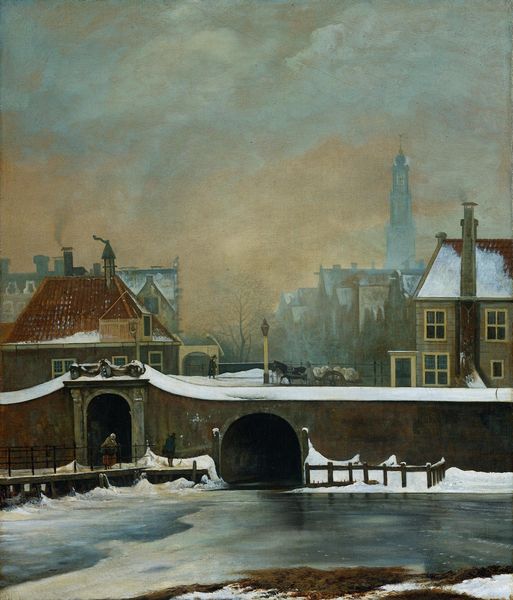
Titel: Raampoortje in Amsterdam
Künstler: Wouter Johannes van Troostwijk
Standort: Amsterdam
Institution: Rijksmuseum
Schlagwörter: baum, blau, dunkel, feuer, gemälde, himmel, mann, wasser, weiß, wolken, fluss, gelb, impressionismus, kirchturm, landschaft, menschen, ocker, sand, see, stadt, teich, ufer, abend, braun, fenster, frau, grau, hell, laterne, licht, orange, schwarz, säule, tür, dach, eis, gebäude, gras, haus, rot, schnee, weg, wiese, wolke, zaun, alt, alte, architektur, mensch, steine, tod, holland, öl, bach, dämmerung, gracht, häuser, kalt, morgen, brücke, gatter, gehen, gewässer, kanal, kirche, qualm, rauch, sonne, kamin, kamine, pferd, schornstein, turm, bewölkt, ansicht, bogen, ort, dorf, dächer, giebel, mauer, schornsteine, dunst, farbe, nebel, kahl, winter, figuren, wagen, häuse, promenade, steg, durchgang, geländer, tor, ortschaft, schlote, smog, stadtansicht, bögen, eingang, glockenturm, türme, kälte, portal, stadttor, schloß, rundbögen, stadtmauer, gemölde, tunnel, brücken, fesnter, eislandschaft, gefroren, izack, sandsturm, stadtbild, tauwetter, vereist, winterlich, zugefroren, arkatur, arke, arch, ruach, brügge, mog, arka